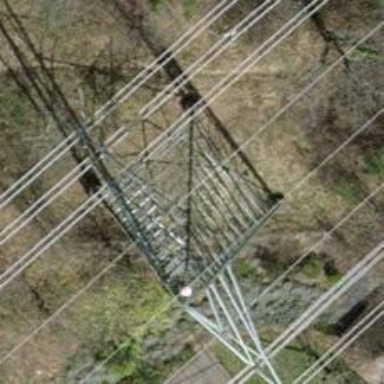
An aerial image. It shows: Towering power structure.